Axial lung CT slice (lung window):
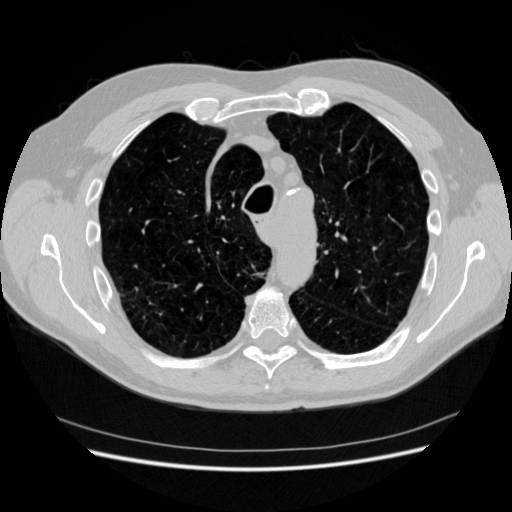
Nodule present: yes
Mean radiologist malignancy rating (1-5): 4.333